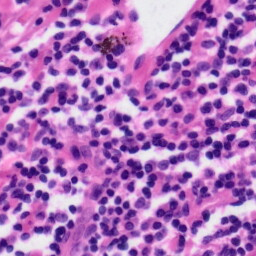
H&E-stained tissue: Tonsil